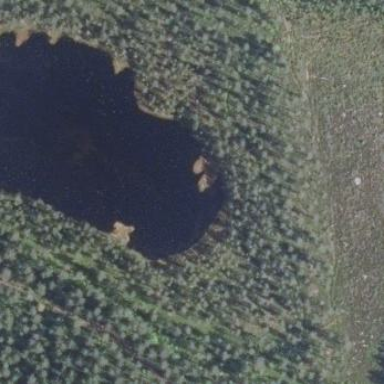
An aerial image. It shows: Serene lake.